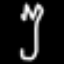
Label: fork